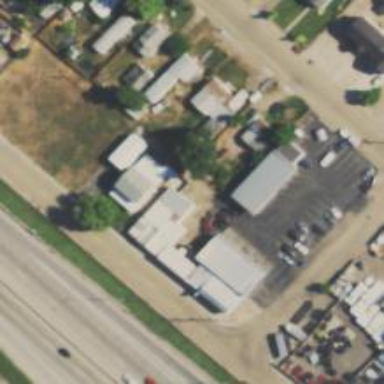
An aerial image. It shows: Building used as car repair shop.